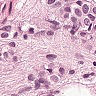
Metastatic tissue present: yes